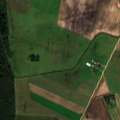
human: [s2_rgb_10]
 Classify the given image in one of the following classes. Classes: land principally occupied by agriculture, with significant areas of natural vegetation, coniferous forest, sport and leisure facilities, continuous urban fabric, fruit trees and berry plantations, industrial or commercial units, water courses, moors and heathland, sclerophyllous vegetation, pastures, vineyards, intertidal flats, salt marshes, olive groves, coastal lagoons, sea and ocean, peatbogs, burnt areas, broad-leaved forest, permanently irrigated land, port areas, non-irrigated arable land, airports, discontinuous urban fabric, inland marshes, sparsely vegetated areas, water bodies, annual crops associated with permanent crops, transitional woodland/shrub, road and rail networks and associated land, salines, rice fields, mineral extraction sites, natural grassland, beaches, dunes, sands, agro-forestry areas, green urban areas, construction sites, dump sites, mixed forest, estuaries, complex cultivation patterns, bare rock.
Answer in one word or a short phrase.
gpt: non-irrigated arable land, pastures, complex cultivation patterns, broad-leaved forest, mixed forest